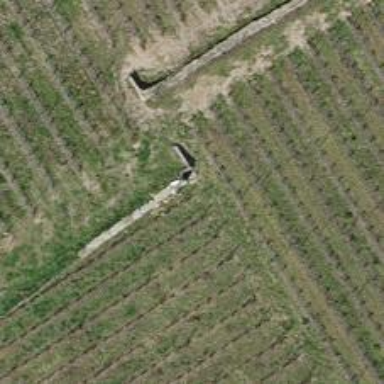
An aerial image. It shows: Wall barrier.